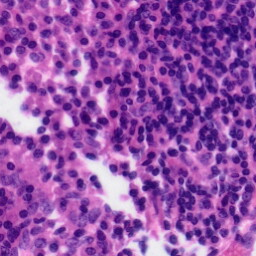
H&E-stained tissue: Tonsil